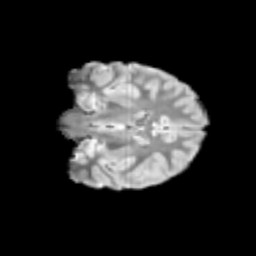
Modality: T2w
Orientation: coronal
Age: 9
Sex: female
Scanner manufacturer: siemens
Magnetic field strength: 3 T
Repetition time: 3.8 s
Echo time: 0.07 s